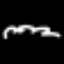
Label: squiggle